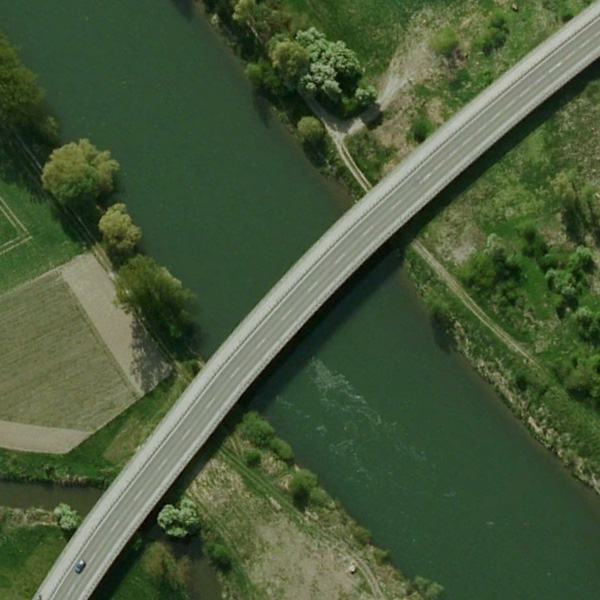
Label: Bridge